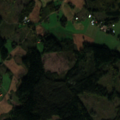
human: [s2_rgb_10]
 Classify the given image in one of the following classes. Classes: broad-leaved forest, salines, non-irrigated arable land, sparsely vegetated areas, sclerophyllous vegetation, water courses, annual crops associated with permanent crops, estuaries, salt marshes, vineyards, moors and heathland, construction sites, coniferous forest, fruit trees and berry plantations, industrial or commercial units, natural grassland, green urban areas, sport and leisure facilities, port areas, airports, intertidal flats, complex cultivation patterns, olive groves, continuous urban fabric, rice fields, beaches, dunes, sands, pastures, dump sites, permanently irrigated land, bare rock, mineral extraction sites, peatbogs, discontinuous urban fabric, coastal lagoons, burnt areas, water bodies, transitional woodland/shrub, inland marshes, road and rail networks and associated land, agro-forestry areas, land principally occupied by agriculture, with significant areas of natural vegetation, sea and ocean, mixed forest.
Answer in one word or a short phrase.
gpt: non-irrigated arable land, land principally occupied by agriculture, with significant areas of natural vegetation, coniferous forest, transitional woodland/shrub